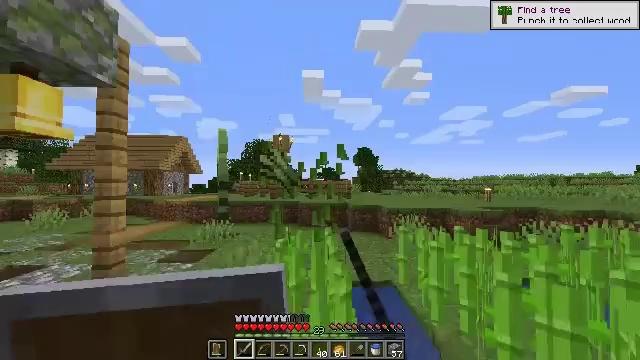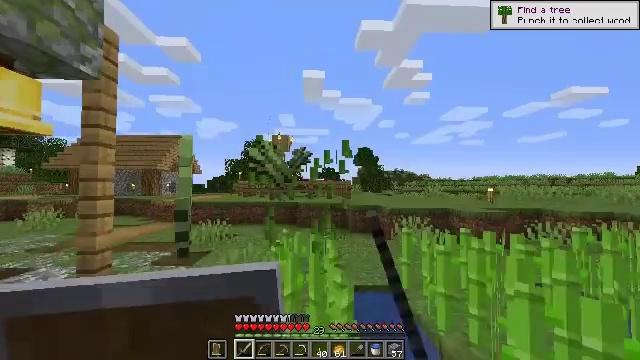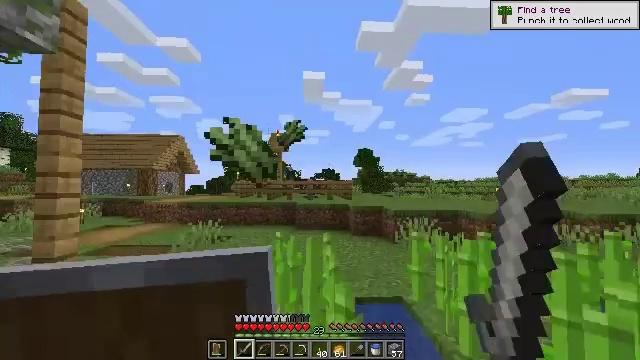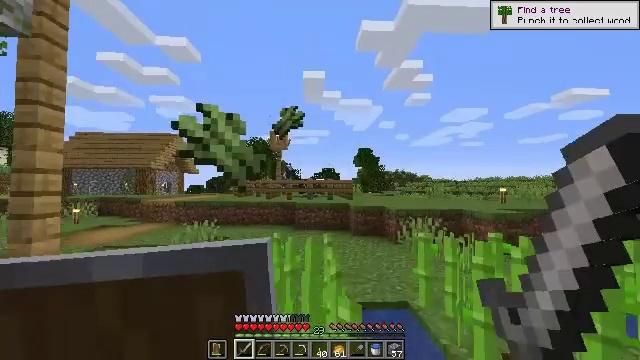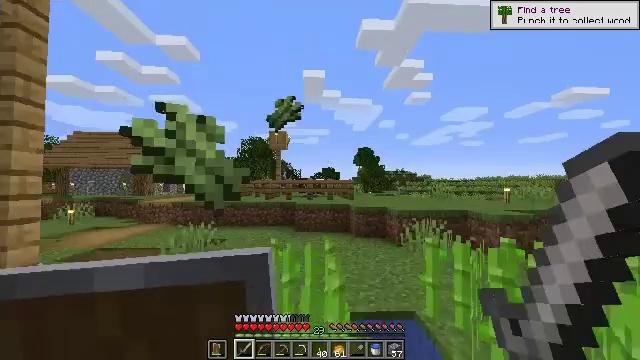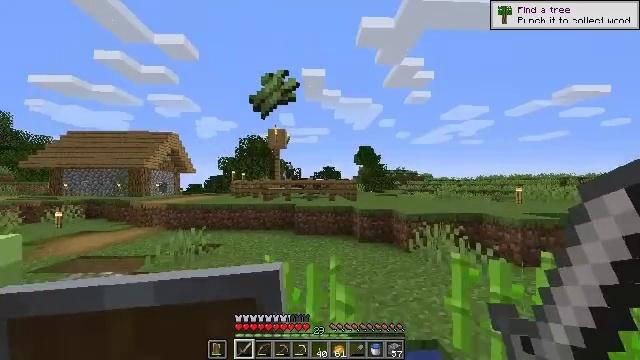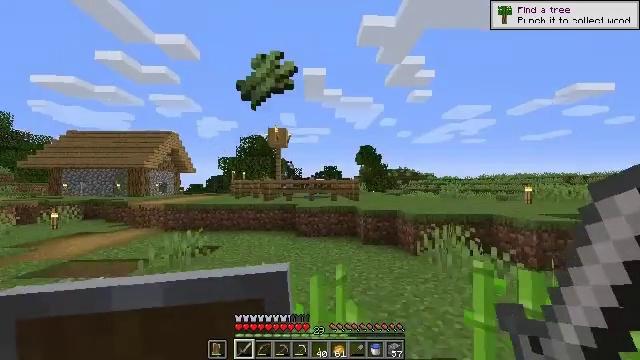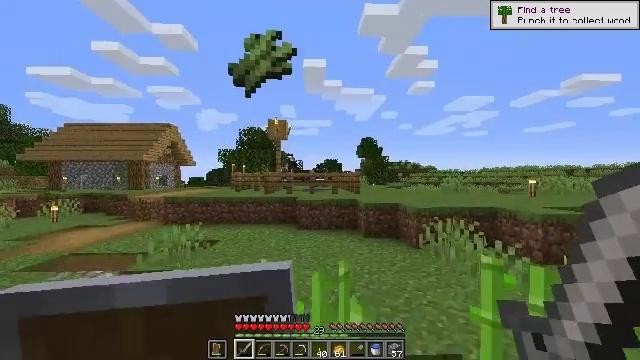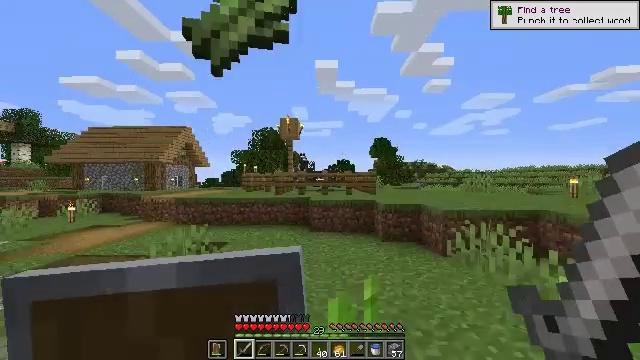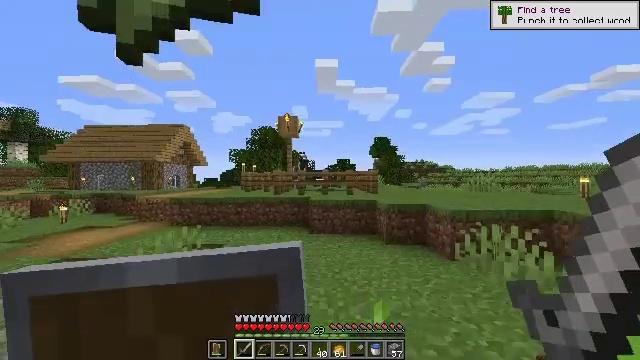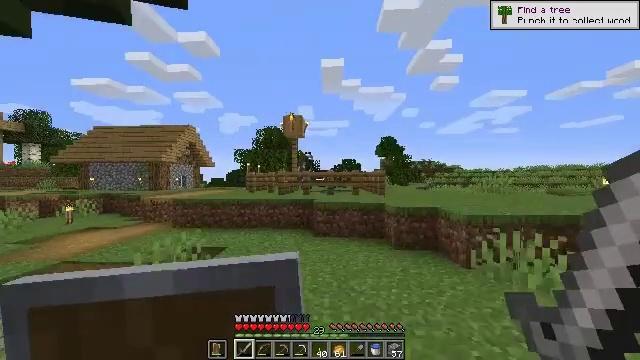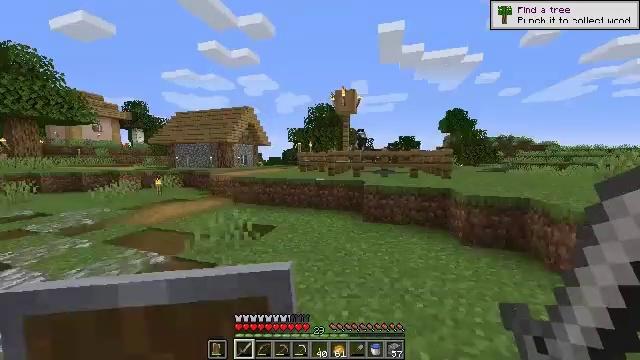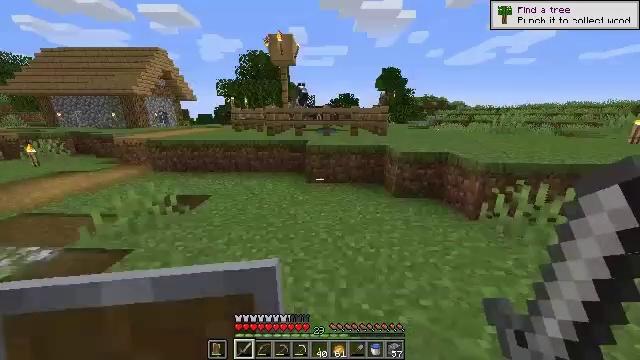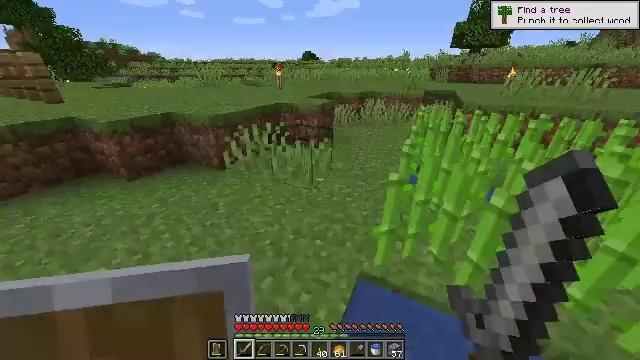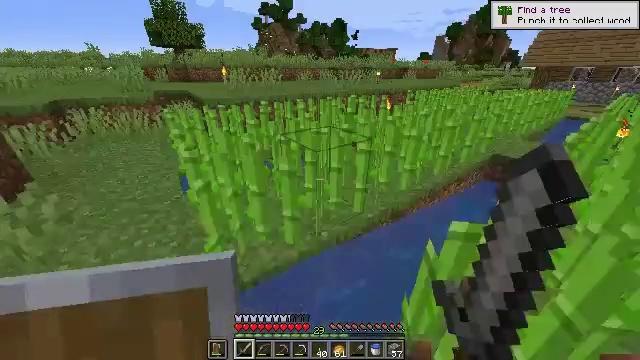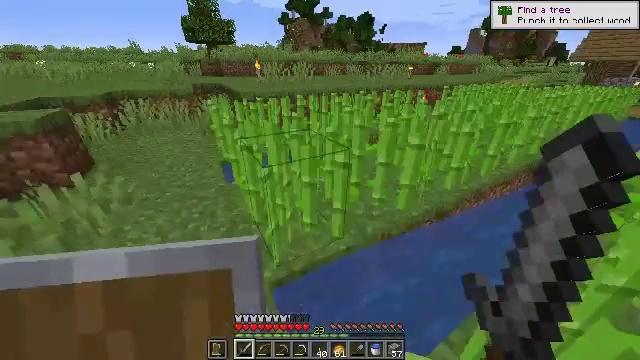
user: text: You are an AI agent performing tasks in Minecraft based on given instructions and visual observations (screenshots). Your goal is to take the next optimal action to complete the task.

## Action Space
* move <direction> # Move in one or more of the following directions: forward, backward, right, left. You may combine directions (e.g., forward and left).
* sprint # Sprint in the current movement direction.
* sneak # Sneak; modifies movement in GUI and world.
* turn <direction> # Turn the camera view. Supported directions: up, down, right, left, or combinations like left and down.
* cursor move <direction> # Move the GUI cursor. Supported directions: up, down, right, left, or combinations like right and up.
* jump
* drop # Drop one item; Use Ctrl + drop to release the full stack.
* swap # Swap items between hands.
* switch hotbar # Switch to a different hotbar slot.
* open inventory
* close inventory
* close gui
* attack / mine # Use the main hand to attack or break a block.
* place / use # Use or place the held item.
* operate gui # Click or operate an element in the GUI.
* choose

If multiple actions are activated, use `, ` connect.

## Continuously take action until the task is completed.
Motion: motion action
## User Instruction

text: Gather carrots from the field.
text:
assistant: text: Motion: move forward, attack / mine
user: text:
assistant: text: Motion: move forward, attack / mine
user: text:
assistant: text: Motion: move forward, attack / mine
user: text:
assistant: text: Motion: move forward, attack / mine
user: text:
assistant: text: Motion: move forward, attack / mine
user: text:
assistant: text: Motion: move forward
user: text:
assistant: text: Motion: move forward, turn down
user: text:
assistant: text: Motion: move forward, turn left
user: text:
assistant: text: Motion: move forward
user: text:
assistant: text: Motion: move forward, turn left
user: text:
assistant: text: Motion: move forward, turn left and down
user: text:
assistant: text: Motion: move forward, turn right and down
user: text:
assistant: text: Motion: move forward and move left, turn right and down
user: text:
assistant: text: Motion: move forward and move left, turn right
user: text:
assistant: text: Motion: move left, turn left and down
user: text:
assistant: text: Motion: move left, turn left and up
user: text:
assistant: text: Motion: no_op
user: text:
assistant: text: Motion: no_op
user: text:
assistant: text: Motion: turn right and down
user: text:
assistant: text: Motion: turn right and down
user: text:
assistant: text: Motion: turn right and up
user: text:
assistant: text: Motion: turn right and up
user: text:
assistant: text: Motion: move forward and move right, turn left and up
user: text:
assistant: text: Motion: move forward and move right, turn right
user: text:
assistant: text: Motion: move forward and move right, turn right and up
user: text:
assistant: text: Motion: move forward and move right
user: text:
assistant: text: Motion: move forward
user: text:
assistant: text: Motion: move forward
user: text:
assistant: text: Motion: move forward
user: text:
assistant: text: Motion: move forward